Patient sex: M
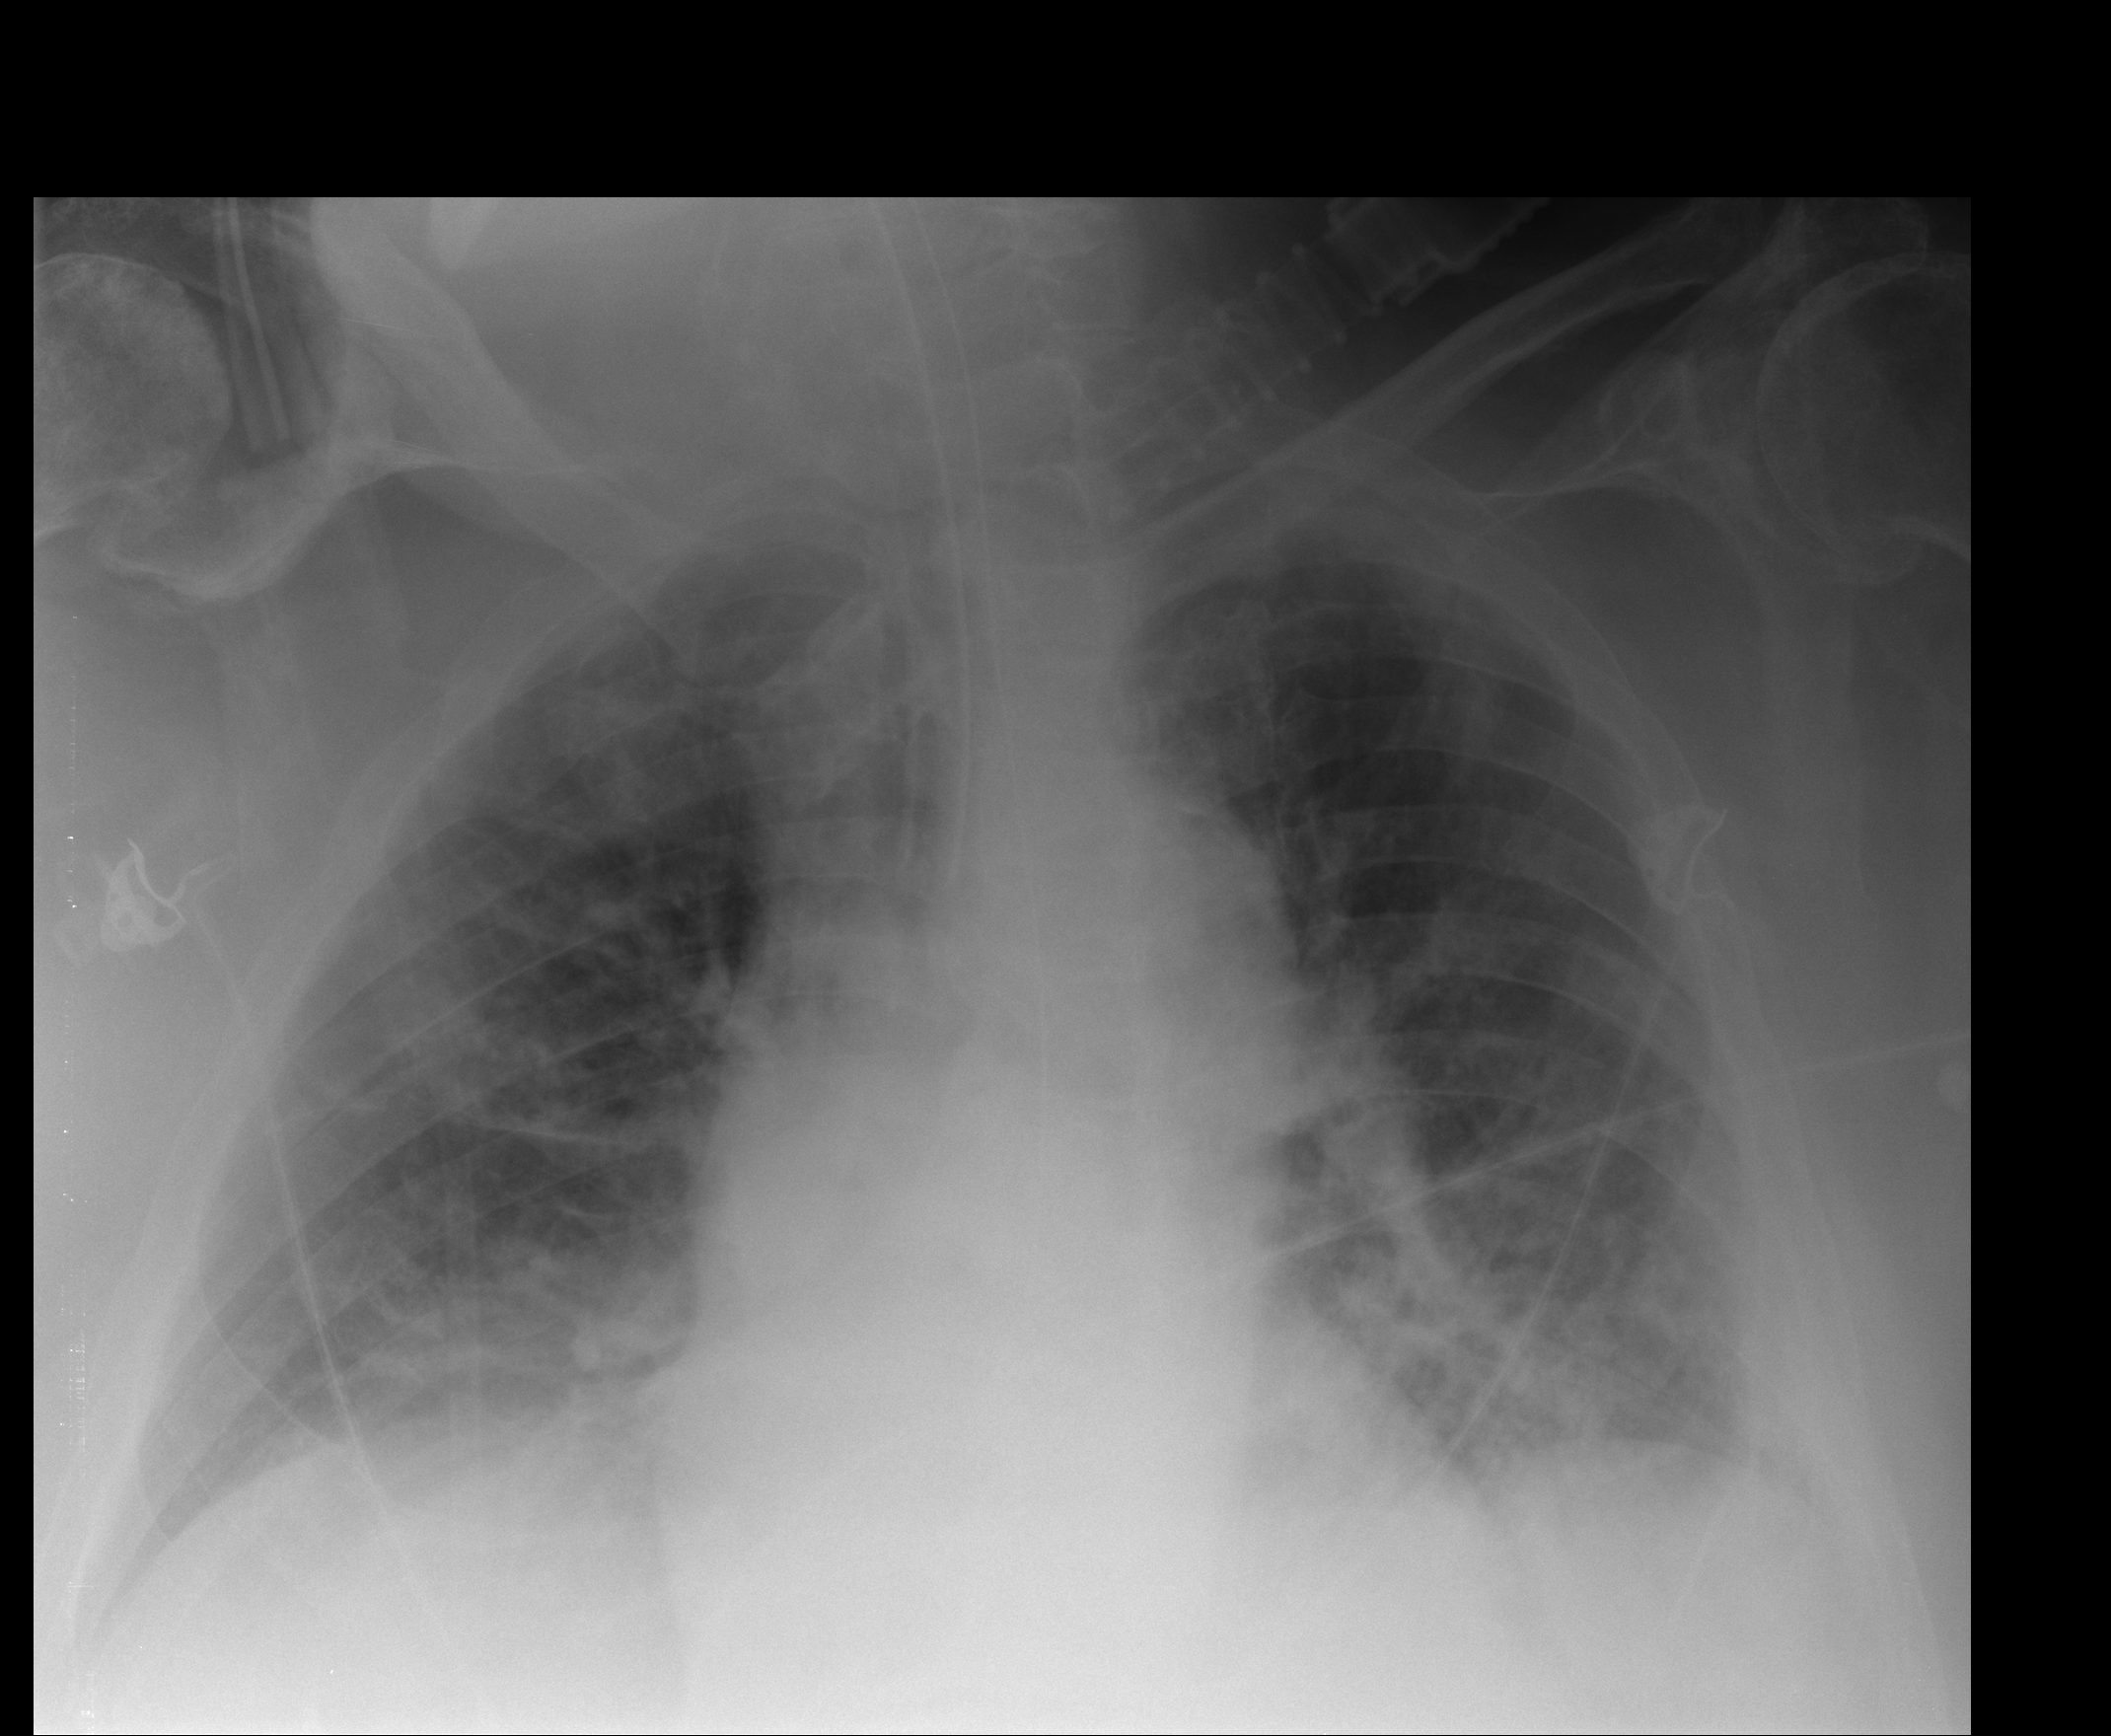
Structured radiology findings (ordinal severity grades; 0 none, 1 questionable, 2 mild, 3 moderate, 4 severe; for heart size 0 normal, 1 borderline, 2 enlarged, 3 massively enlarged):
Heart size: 2
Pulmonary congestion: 1
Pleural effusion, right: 1
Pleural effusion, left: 0
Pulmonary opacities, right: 2
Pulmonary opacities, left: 2
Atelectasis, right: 2
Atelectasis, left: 2